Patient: sex F, age 56
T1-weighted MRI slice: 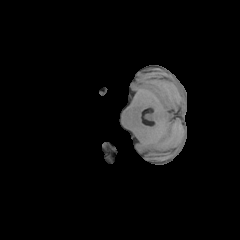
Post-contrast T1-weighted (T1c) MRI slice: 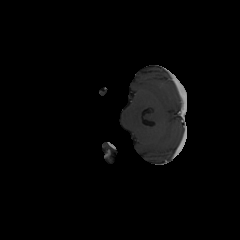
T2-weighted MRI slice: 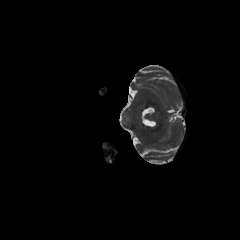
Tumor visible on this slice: no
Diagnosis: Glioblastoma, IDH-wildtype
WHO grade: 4